Question:
I wrote two class header files. Before the two headers were included, the project was built successfully. But after they were included in the main.cpp , as shown in the image attached, it was complained while building that
'''
12:54:13: Starting: "/usr/bin/make"
g++ -c -pipe -g -std=c++0x -Wall -W -fPIE -DQT_QML_DEBUG -DQT_DECLARATIVE_DEBUG -I/usr/share/qt5/mkspecs/linux-g++ -I../CPP_Primer_ch2 -I. -o main.o ../CPP_Primer_ch2/main.cpp
In file included from ../CPP_Primer_ch2/wy_StrBlob.h:19:0,
from ../CPP_Primer_ch2/main.cpp:9:
../CPP_Primer_ch2/wy_StrBlobPtr.h:30:30: error: expected ')' before '&' token
make: *** [main.o] Error 1
12:54:15: The process "/usr/bin/make" exited with code 2.
Error while building/deploying project CPP_Primer_ch2 (kit: Desktop)
When executing step 'Make'
'''
Below is the code of wy_StrBlobPtr.h to which 'error: expected ')' before '&' token' was refering.
'''
#ifndef WY_STRBLOBPTR_H
#define WY_STRBLOBPTR_H
#include <string>
#include <vector>
#include <memory>
#include <wy_StrBlob.h>
#include <stdexcept>
class wy_StrBlobPtr
{
public:
typedef std::vector<std::string> tp;
wy_StrBlobPtr() : curr(0) {}
wy_StrBlobPtr(wy_StrBlob &sb, std::size_t sz = 0) : wp(sb.data), curr(sz) {}
//^^^^^^^^^^^^^^^^^^^^^^^^^^^^^^^^^^^^^^^^^^^^^^^^^^^^^^^^^^^^^^^^^^^^^^^^^^^^
private:
std::weak_ptr<tp> wp;
std::size_t curr;
};
#endif // WY_STRBLOBPTR_H
'''
What's the problem here?How to fix it?
'''
#ifndef WY_STRBLOB_H
#define WY_STRBLOB_H
#include <string>
#include <vector>
#include <memory>
#include <wy_StrBlobPtr.h>
class wy_StrBlobPtr;
class wy_StrBlob
{
friend class wy_StrBlobPtr;
public:
typedef std::vector<std::string>::size_type size_type;
wy_StrBlob() :
data(std::make_shared<std::vector<std::string>>()) {}
wy_StrBlob(std::initializer_list<std::string> il) :
data(std::make_shared<std::vector<std::string>>(il)) {}
size_type size() const { return data->size(); }
bool empty() const { return data->empty(); }
//! add and remove
void push_back(const std::string &s) { data->push_back(s);}
void pop_back();
//! elements access
std::string& front();
const std::string& front() const ;
std::string& back();
const std::string& back() const ;
wy_StrBlobPtr begin(); //return wy_StrBlobPtr to the first element
wy_StrBlobPtr end(); //return one past the last element
private:
std::shared_ptr<std::vector<std::string>> data;
//! throws msg if data[i] isn't valid
void check(size_type i, const std::string &msg) const;
};
#endif // WY_STRBLOB_H
'''
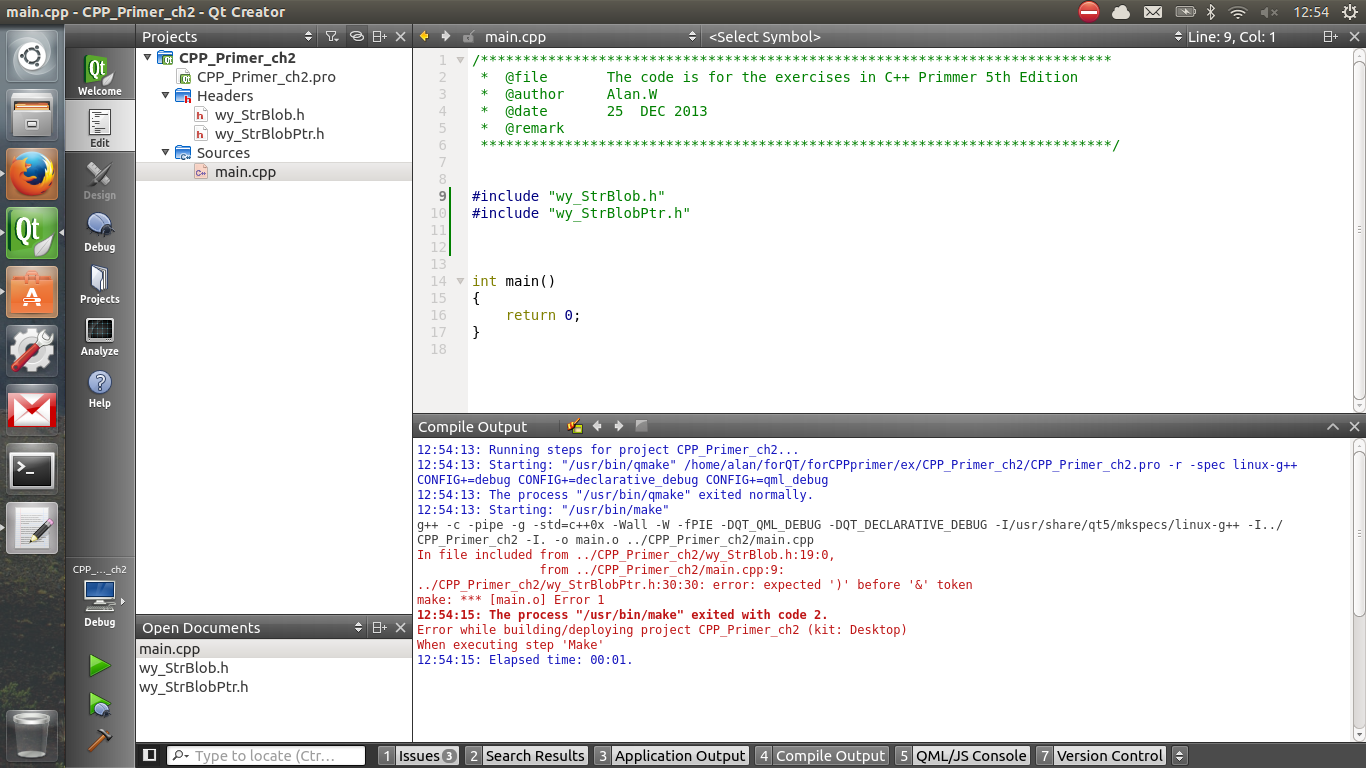
Answer: Remove
'''
#include <wy_StrBlobPtr.h>
'''
from 'wy_StrBlob.h'
'class wy_StrBlobPtr' needs the definition of 'wy_StrBlob' known, however by including the header file, 'wy_StrBlobPtr' is being defined before 'wy_StrBlob' symbol is known to the compiler.